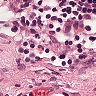
Metastatic tissue present: no